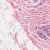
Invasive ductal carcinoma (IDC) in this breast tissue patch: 0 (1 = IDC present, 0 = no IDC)